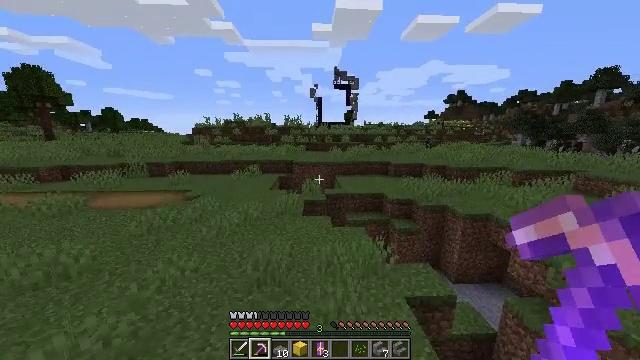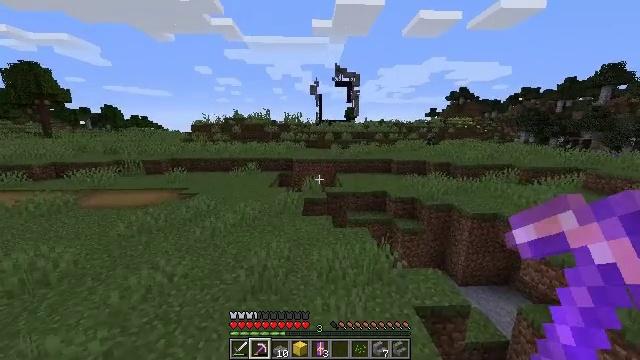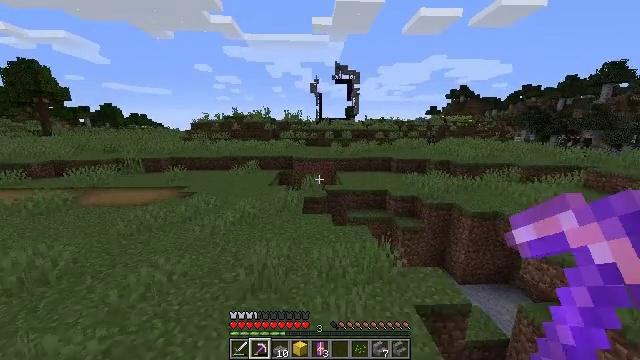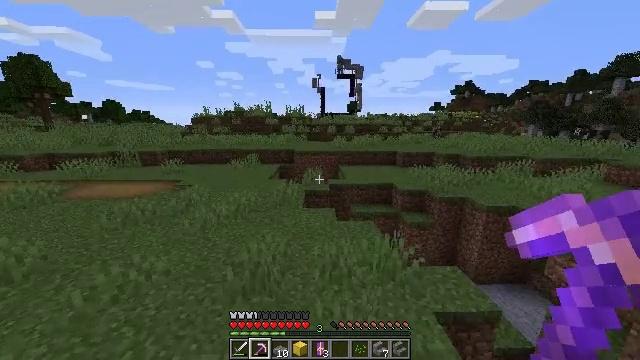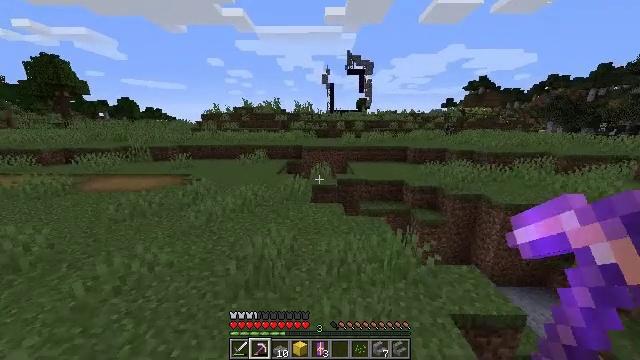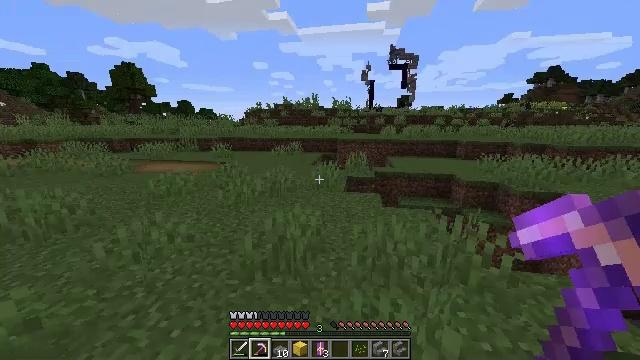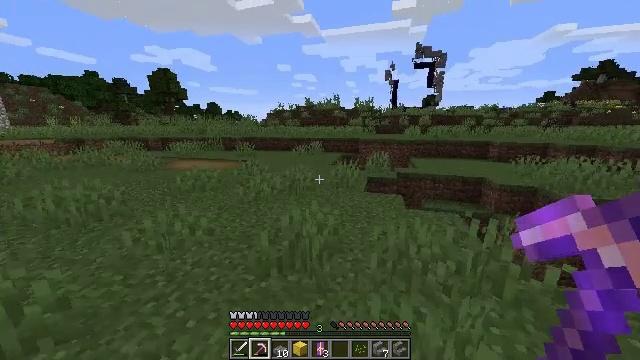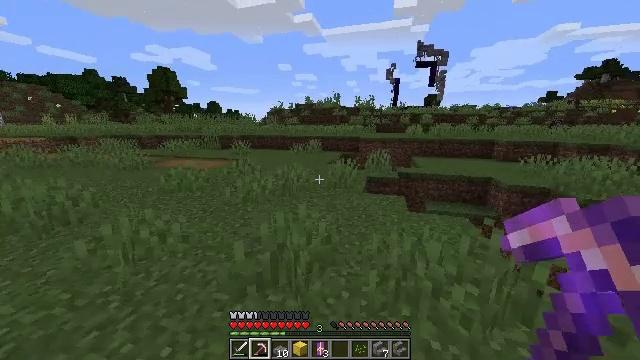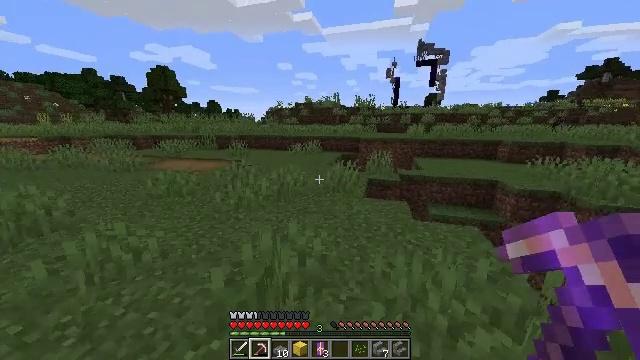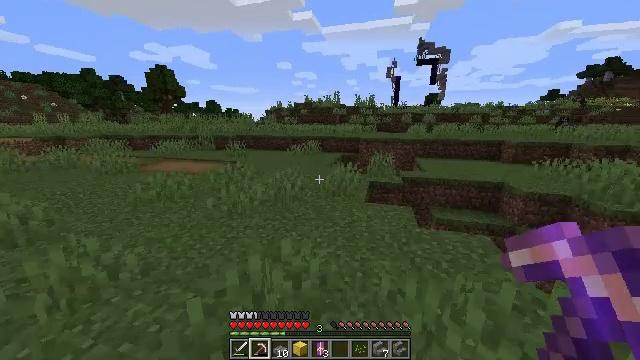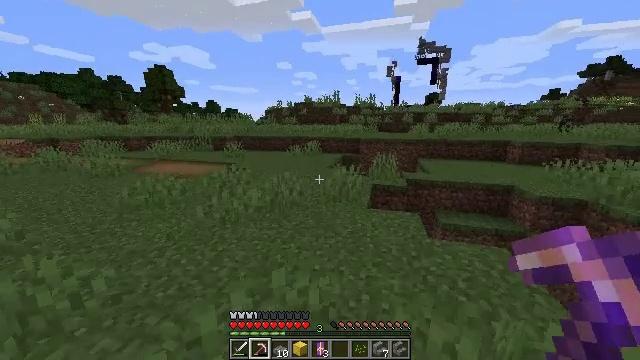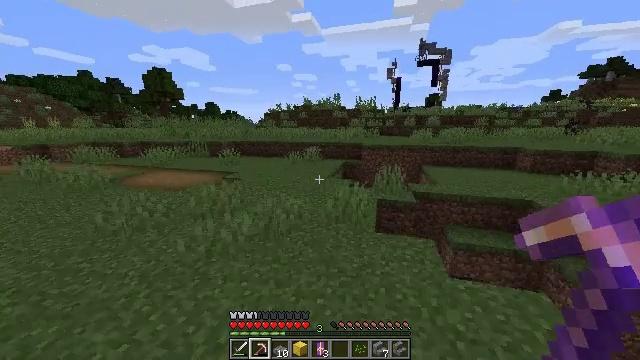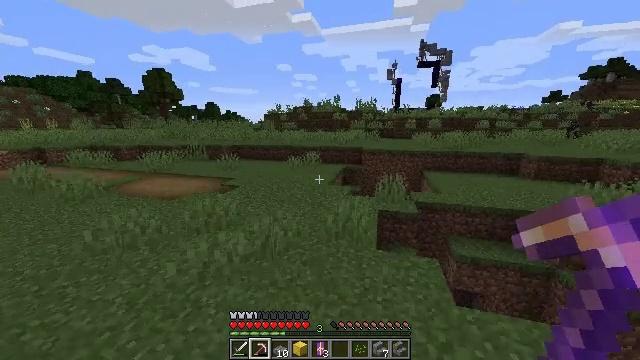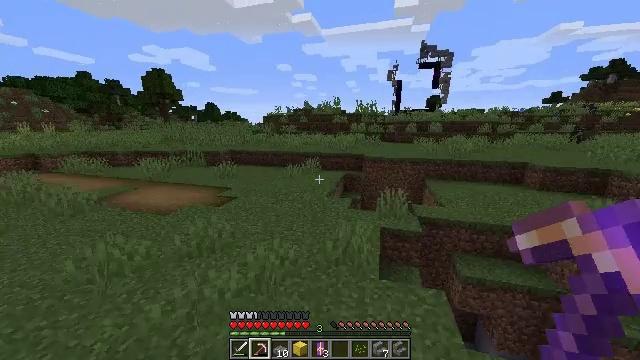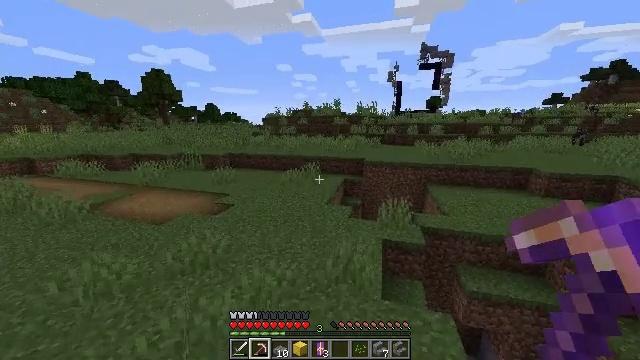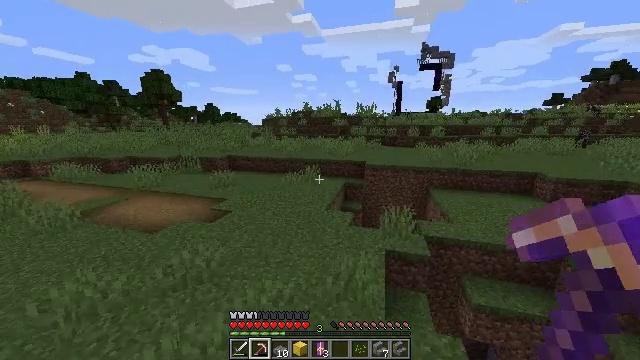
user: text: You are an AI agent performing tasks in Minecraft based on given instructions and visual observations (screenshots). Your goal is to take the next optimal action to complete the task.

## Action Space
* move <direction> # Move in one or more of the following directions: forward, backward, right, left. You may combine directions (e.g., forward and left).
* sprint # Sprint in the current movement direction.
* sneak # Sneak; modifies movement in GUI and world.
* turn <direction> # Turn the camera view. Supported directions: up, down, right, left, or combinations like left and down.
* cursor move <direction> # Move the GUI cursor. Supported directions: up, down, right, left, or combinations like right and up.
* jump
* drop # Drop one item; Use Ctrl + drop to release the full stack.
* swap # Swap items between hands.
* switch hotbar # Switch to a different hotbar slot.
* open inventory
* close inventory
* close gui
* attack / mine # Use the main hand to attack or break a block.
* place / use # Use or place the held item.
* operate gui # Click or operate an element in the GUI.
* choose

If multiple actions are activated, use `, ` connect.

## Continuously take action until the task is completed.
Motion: motion action
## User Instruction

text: Retrieve the stone bricks from an old building.
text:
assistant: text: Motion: move forward
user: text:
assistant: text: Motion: move forward
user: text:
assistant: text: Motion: move forward
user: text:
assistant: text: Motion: move forward, turn left
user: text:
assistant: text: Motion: move forward, turn left
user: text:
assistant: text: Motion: move forward, turn left
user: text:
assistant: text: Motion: move forward
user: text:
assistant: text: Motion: move forward
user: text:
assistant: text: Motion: move forward
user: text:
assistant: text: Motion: move forward
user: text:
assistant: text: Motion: move forward, jump
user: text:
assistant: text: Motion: move forward, jump
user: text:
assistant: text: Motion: move forward, jump
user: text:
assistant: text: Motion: move forward
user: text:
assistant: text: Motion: move forward
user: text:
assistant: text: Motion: move forward
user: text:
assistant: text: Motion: move forward
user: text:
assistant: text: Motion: move forward
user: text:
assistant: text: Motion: move forward
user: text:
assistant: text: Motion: move forward
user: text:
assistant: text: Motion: move forward
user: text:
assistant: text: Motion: move forward
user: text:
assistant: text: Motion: move forward
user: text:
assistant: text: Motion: move forward
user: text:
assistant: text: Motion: move forward
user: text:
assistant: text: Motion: move forward
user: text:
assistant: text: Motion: move forward
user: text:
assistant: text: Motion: move forward
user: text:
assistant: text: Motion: move forward
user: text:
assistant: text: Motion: move forward